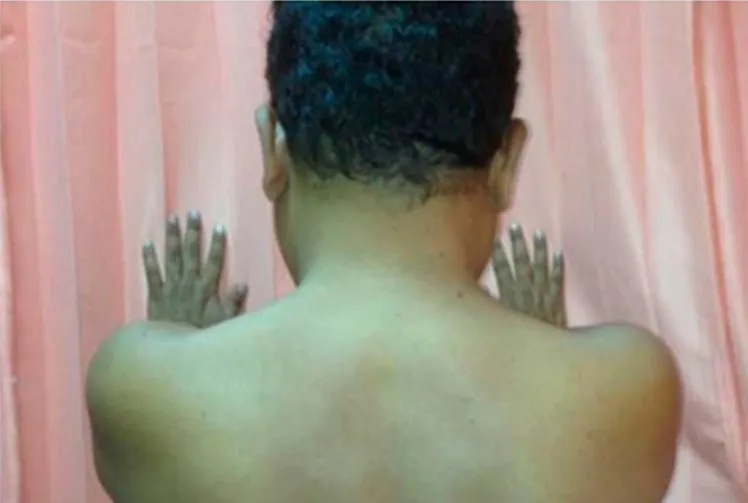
Physical examination of the cervical spine prior to surgery.
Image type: medical_photograph (other_medical_photograph)